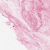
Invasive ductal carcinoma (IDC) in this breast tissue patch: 0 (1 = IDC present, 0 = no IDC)